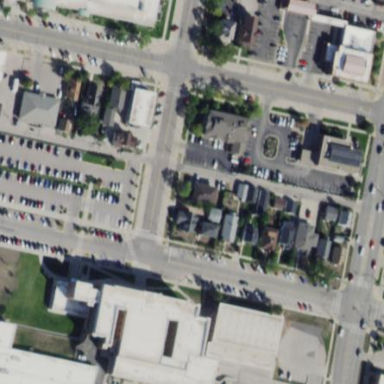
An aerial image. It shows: Paved parking lot.